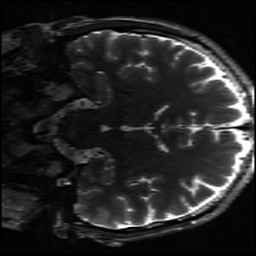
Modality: inplaneT2
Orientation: coronal